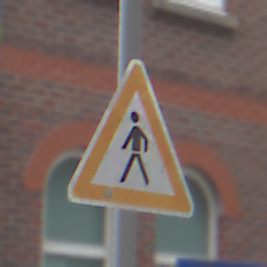
Verkehrszeichen: FussgaengerRechts
Umgebung: Outdoor, Urban
Tageszeit: MorningAfternoon
Wetter: Overcast
Licht: Natural
Jahreszeit: NotSpecified
Kontrast: LowContrast